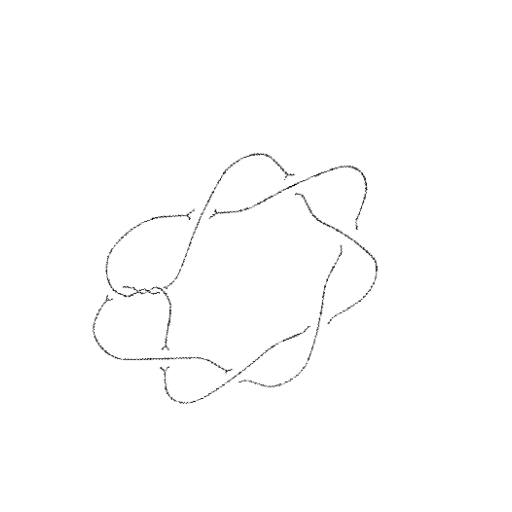
Crossing number: 10